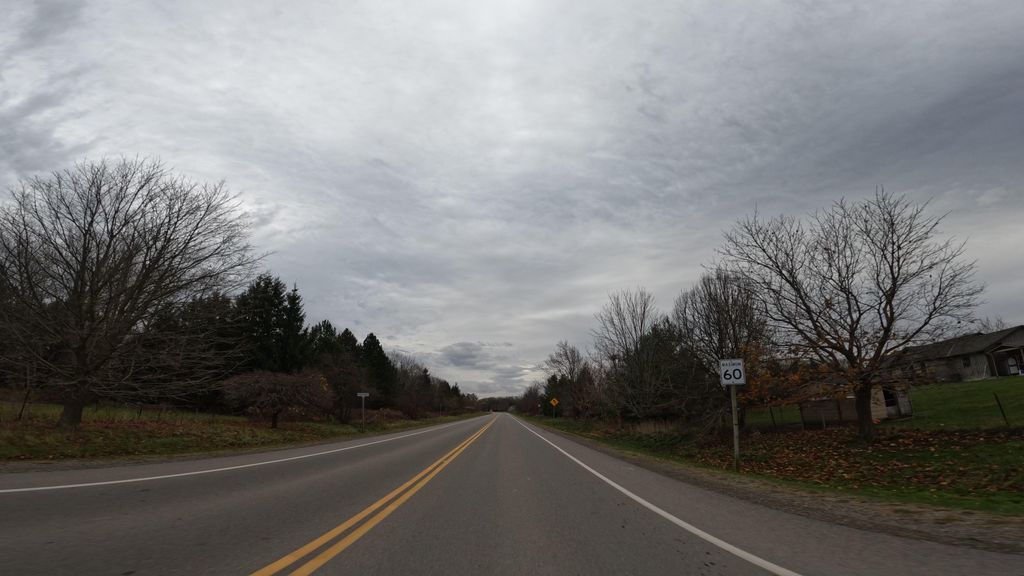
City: hamilton